Field crop: maize
Growth stage: 1
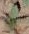
Species: datura